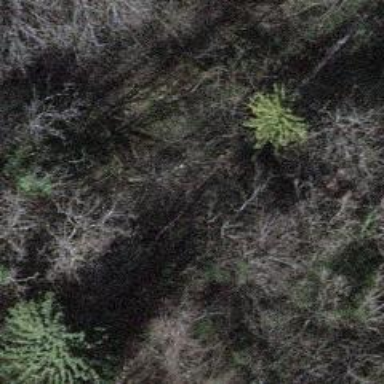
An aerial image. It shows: Path on the ground.